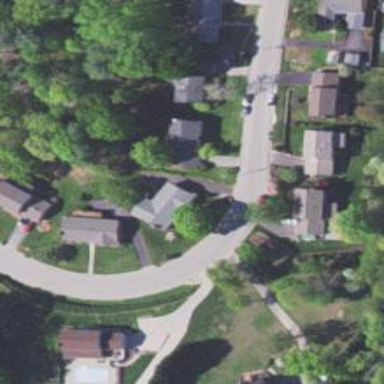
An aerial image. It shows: Neighborhood.